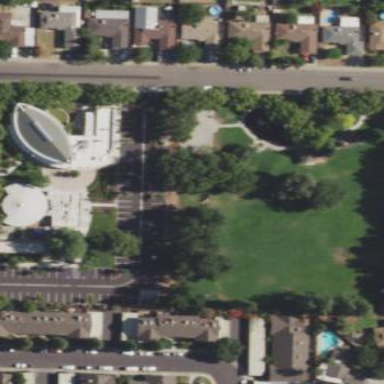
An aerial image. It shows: Park.